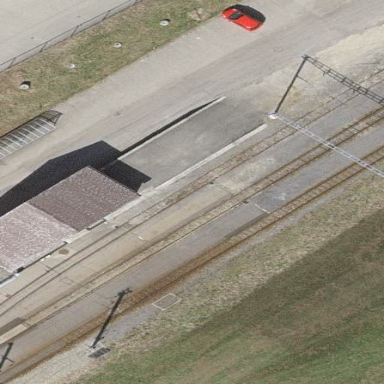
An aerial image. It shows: Platform for public transport and railway.